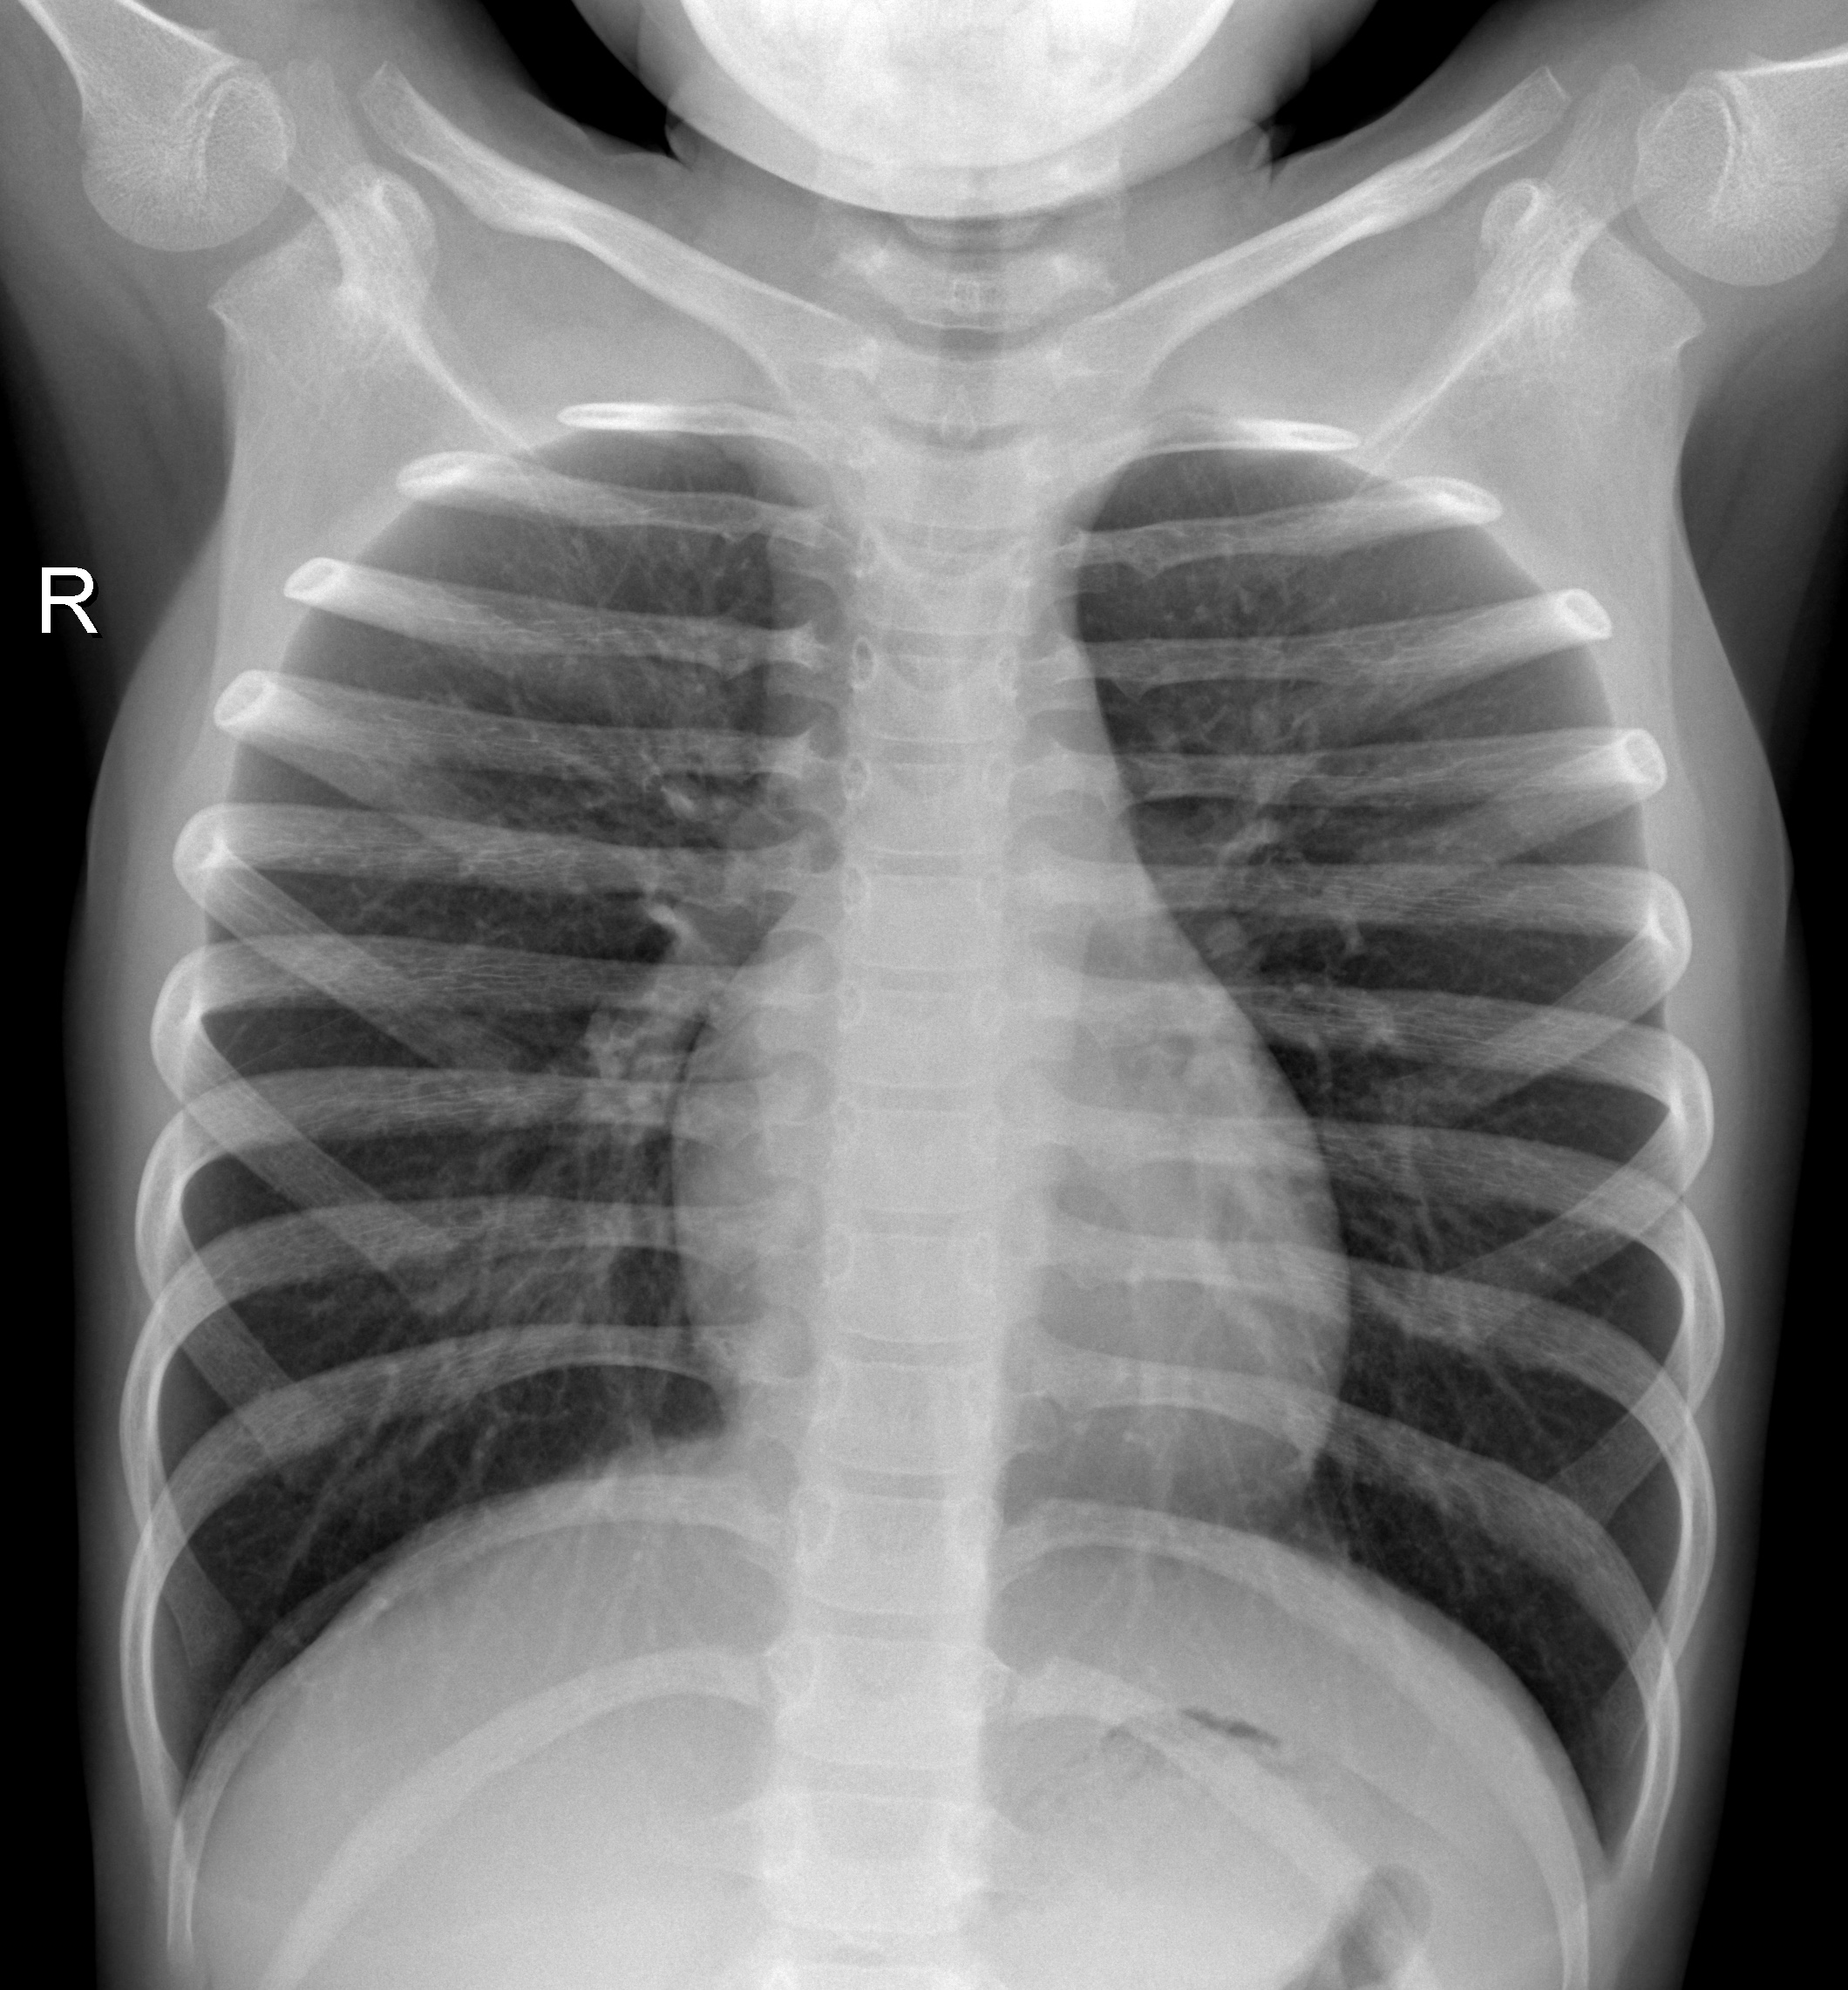
Diagnosis: NORMAL